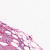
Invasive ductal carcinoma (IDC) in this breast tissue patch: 0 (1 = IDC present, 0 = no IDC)